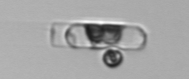
Label: Guinardia_delicatula